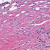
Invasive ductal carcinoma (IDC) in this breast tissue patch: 1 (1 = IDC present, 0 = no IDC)